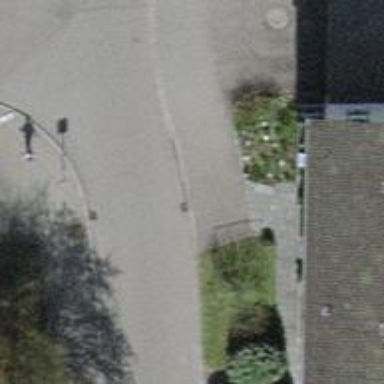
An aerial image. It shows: Kerb serving as barrier.